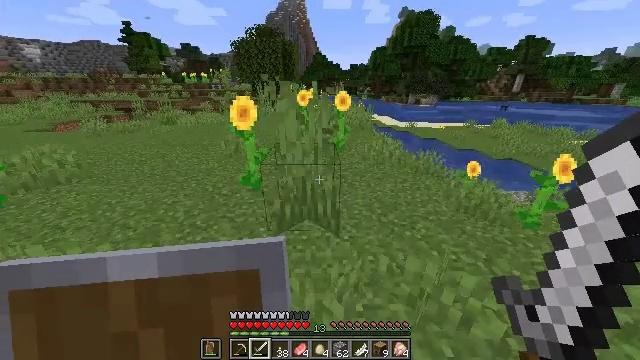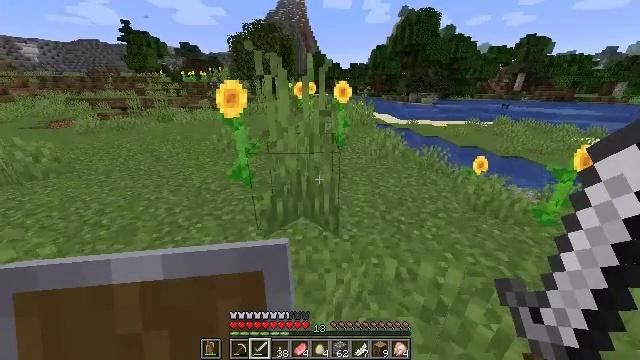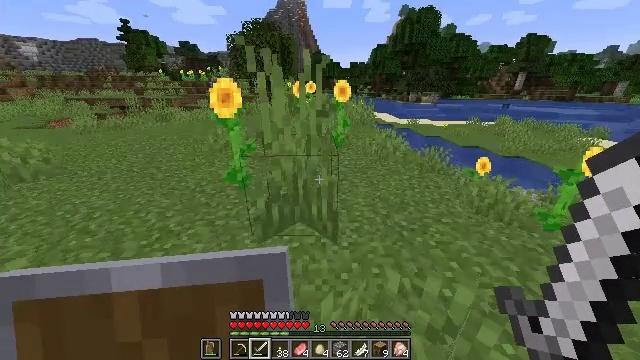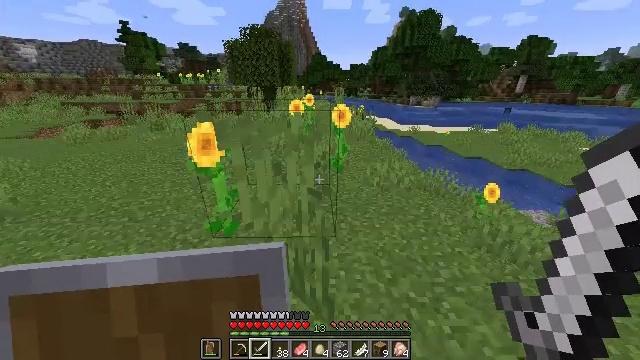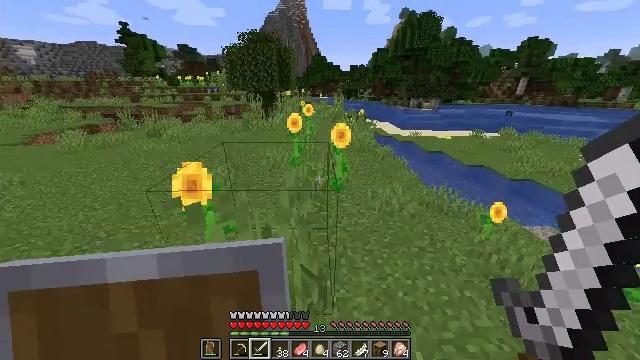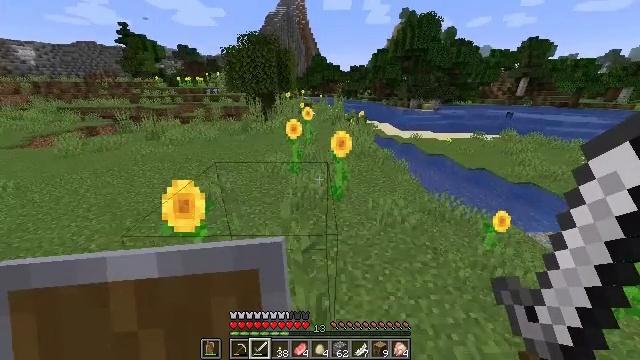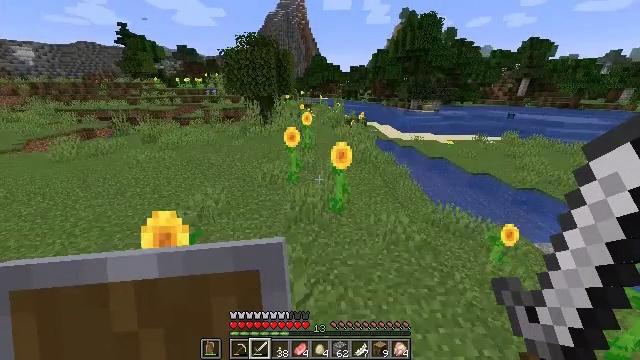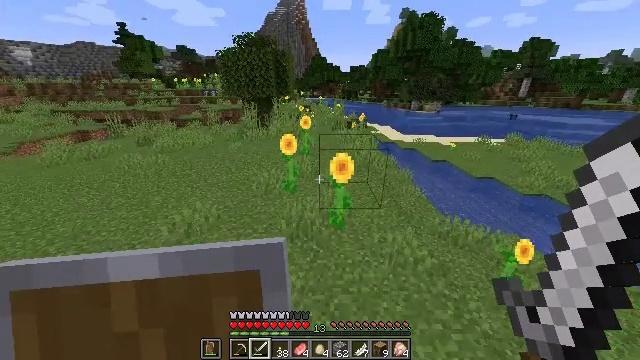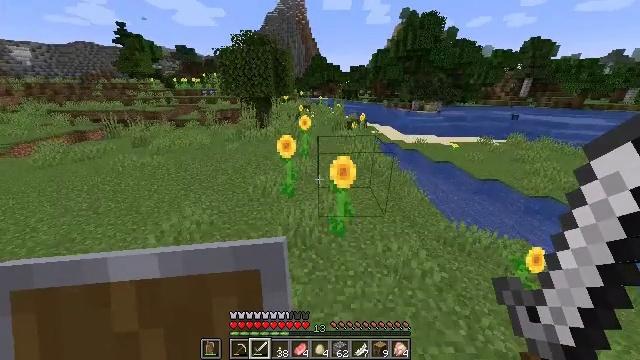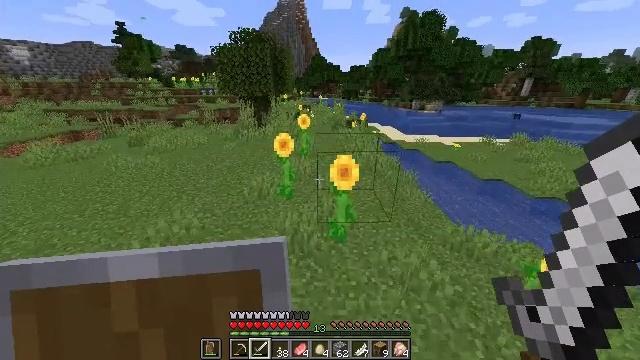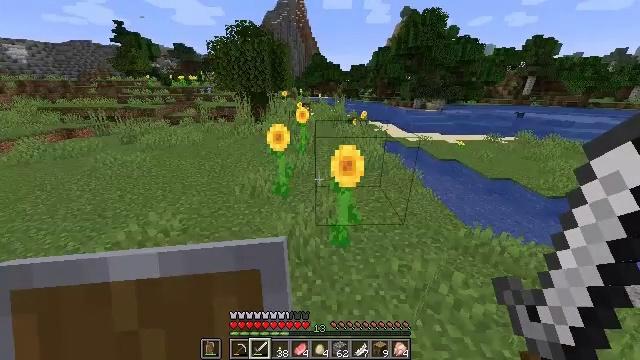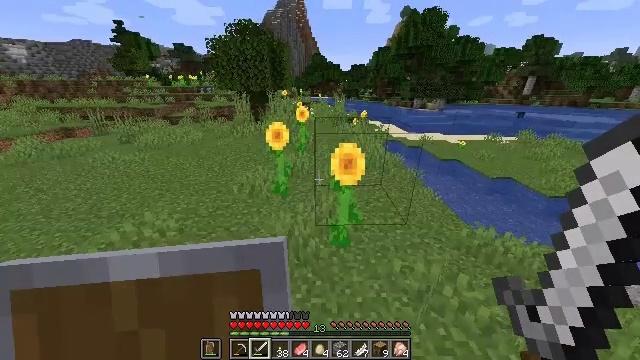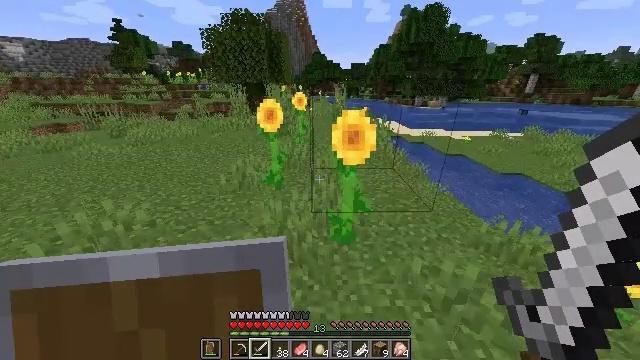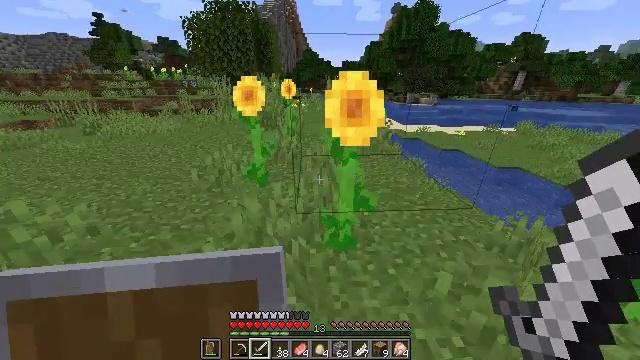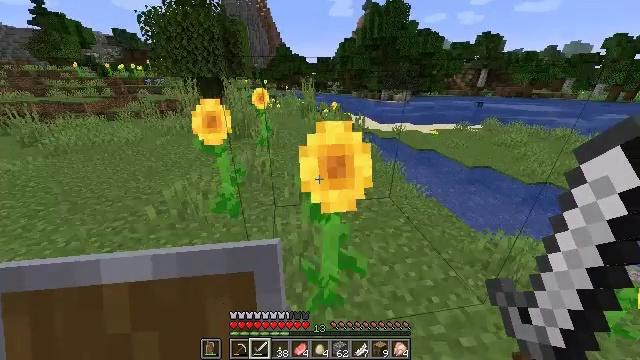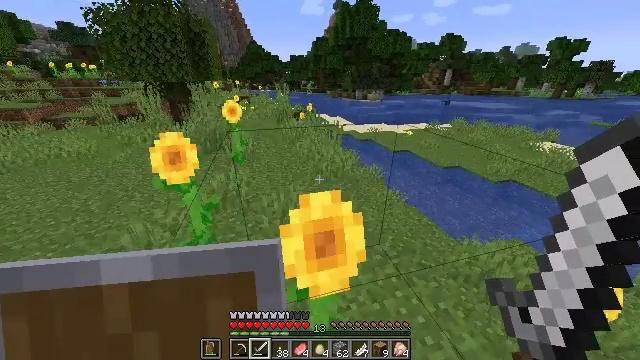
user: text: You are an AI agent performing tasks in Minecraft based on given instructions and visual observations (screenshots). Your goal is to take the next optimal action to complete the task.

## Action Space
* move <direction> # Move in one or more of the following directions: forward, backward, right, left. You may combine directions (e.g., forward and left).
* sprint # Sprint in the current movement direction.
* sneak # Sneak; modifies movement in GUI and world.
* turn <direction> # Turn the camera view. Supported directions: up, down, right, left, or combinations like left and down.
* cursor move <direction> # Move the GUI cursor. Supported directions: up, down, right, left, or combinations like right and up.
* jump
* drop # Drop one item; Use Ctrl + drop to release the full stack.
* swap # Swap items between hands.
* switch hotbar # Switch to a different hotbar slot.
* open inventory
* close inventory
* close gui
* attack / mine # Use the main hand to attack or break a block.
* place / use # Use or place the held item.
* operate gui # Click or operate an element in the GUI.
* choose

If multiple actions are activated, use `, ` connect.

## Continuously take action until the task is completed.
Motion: motion action
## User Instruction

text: Combat the chicken.
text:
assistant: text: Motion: move forward, sprint, jump
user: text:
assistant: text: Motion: move forward, sprint, jump
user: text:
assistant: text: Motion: move forward, sprint, jump
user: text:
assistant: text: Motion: move forward, sprint, jump
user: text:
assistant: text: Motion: move forward, sprint, jump
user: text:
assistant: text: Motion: move forward, sprint, jump
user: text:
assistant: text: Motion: move forward, sprint, jump
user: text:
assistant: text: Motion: move forward, sprint, jump
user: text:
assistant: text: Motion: move forward, sprint, jump
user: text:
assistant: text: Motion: move forward, sprint, jump
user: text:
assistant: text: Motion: move forward, sprint, jump
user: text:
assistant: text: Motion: move forward, sprint, jump
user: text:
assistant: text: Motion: move forward, sprint, turn right, jump
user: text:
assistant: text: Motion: move forward, sprint, turn right and down, jump
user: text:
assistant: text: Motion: move forward, sprint, turn right, jump
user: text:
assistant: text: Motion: move forward, sprint, turn right, jump
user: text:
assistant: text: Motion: move forward, sprint, jump
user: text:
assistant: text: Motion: move forward, sprint, jump
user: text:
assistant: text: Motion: move forward, sprint, turn right, jump
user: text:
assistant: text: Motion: move forward and move left, sprint, turn right, jump
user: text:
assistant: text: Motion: move forward and move left, sprint, turn right, jump
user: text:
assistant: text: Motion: move forward and move left, sprint, jump
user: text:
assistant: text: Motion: move forward and move left, sprint, jump
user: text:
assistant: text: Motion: move forward and move left, sprint, jump
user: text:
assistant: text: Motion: move forward and move left, sprint, jump
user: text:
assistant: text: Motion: move forward and move left, sprint, jump
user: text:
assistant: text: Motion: move forward and move left, sprint, jump
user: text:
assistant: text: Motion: move forward and move left, sprint, jump
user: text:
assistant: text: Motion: move forward and move left, sprint, jump
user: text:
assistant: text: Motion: move forward and move left, sprint, jump